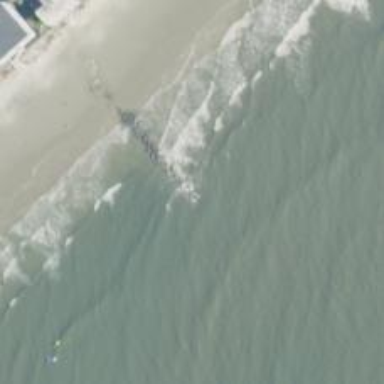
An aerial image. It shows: Breakwater structure.